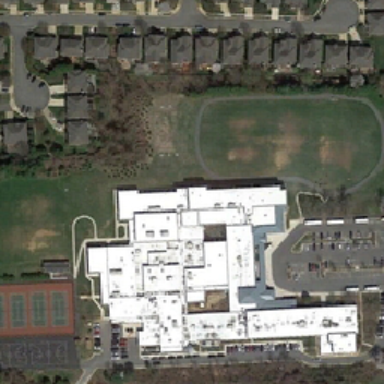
There are many white and gray buildings near the playground .